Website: slack
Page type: newsletter-management
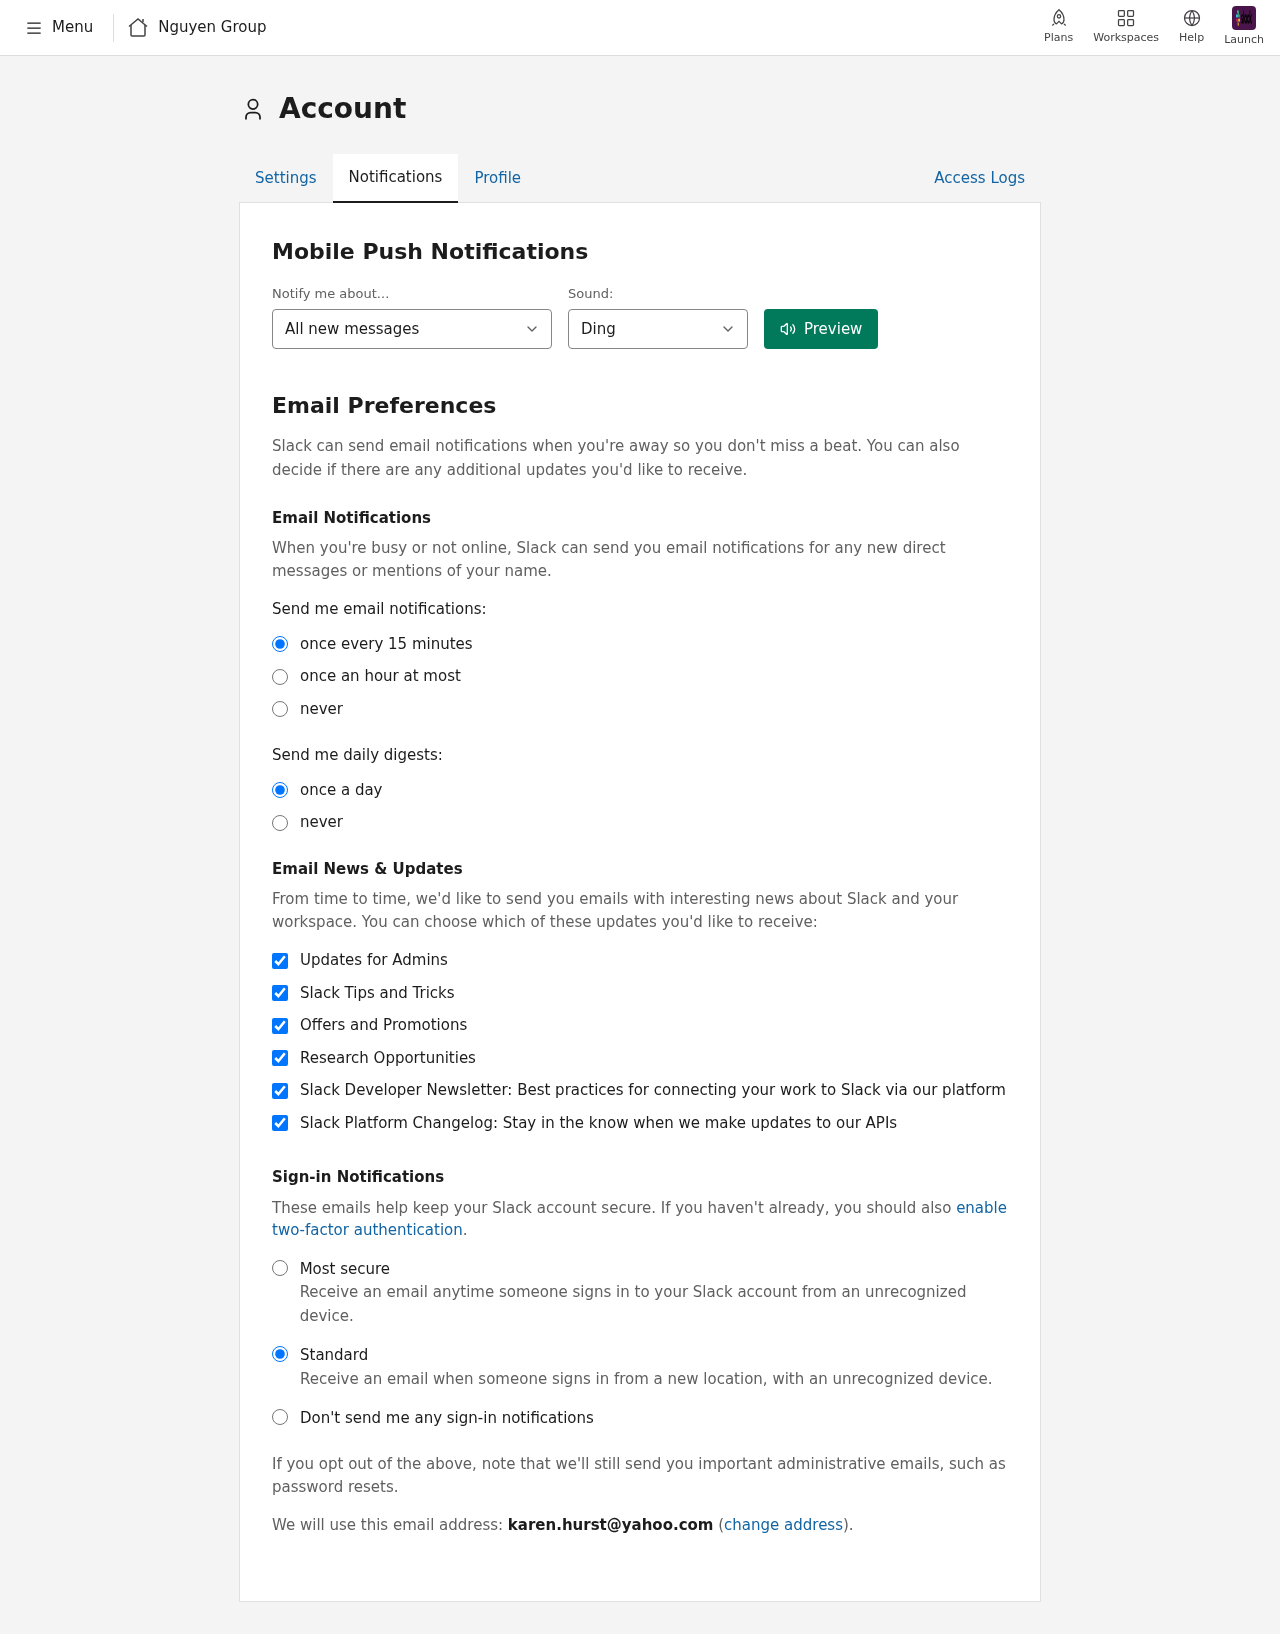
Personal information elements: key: PII_COMPANY
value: Nguyen Group
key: PII_EMAIL
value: karen.hurst@yahoo.com